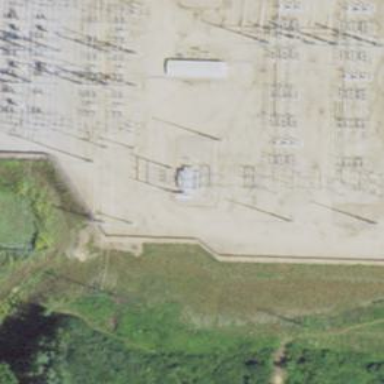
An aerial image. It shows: Mast designed for lightning protection.